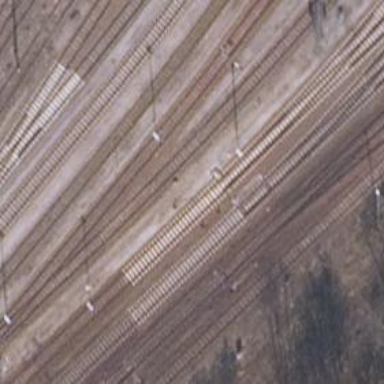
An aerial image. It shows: Railway switch.